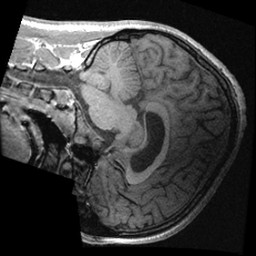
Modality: T1w
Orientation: sagittal
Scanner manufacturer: ge
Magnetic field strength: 3 T
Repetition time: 0.007008 s
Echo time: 0.002612 s